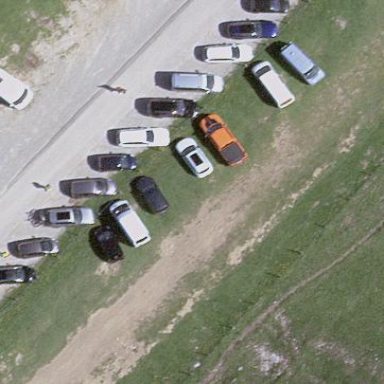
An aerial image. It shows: Parking area with grass surface.